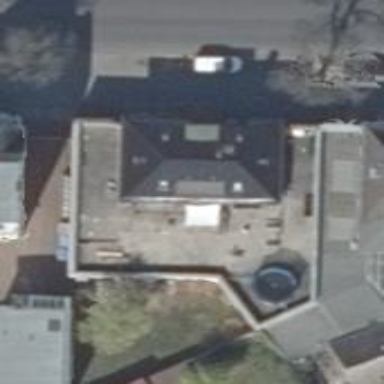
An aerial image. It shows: Pyramidal roof shapes the top of the apartments building.